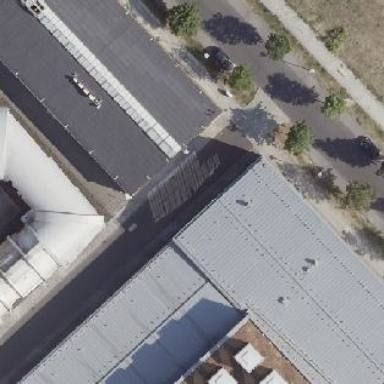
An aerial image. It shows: Office building with gabled roof.